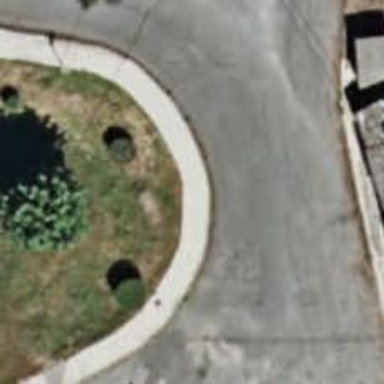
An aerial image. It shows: Sidewalk.